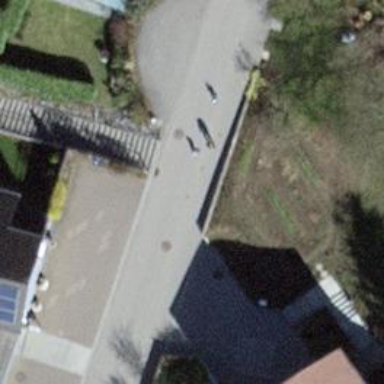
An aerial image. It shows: Road with steps.